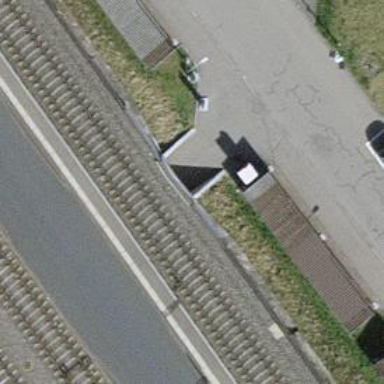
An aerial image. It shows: Cycle barrier.